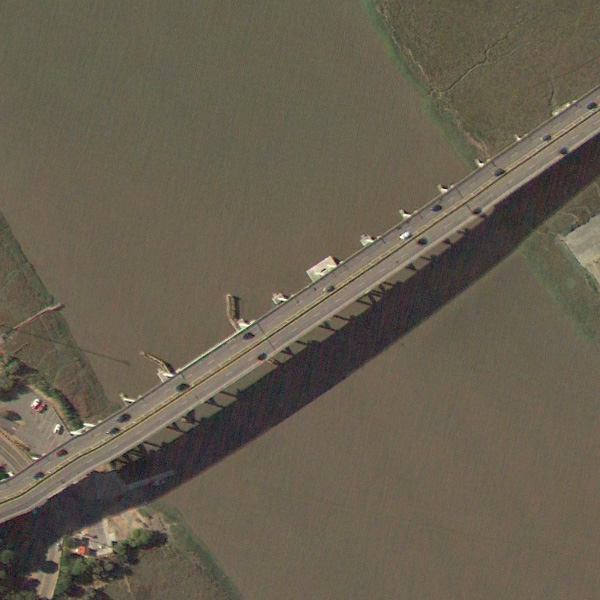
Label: Bridge